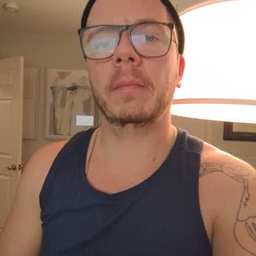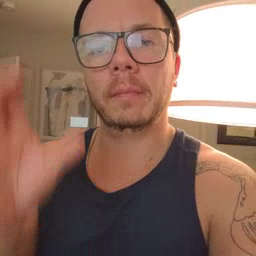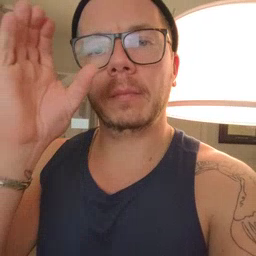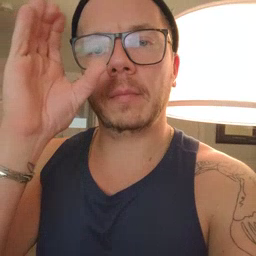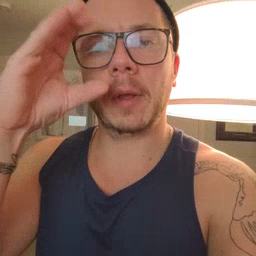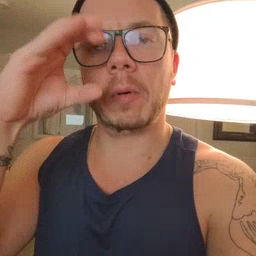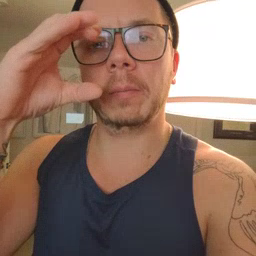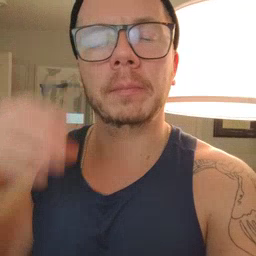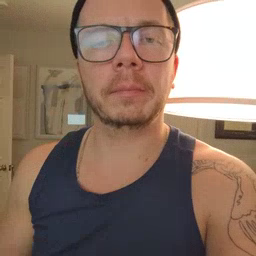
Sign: owl